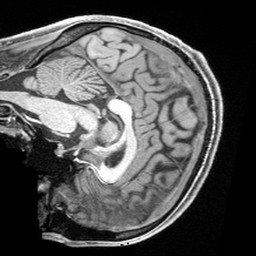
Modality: T1w
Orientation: sagittal